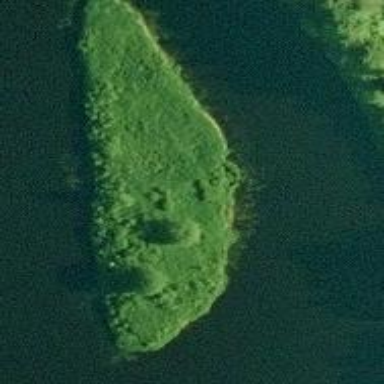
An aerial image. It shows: Islet covered with scrub vegetation.